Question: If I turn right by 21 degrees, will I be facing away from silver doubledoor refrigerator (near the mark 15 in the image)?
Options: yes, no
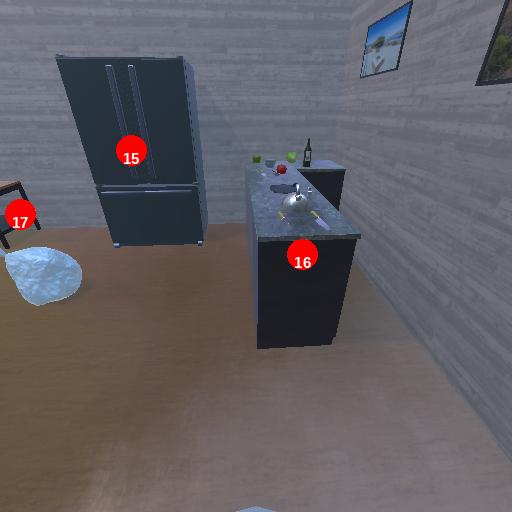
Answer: yes